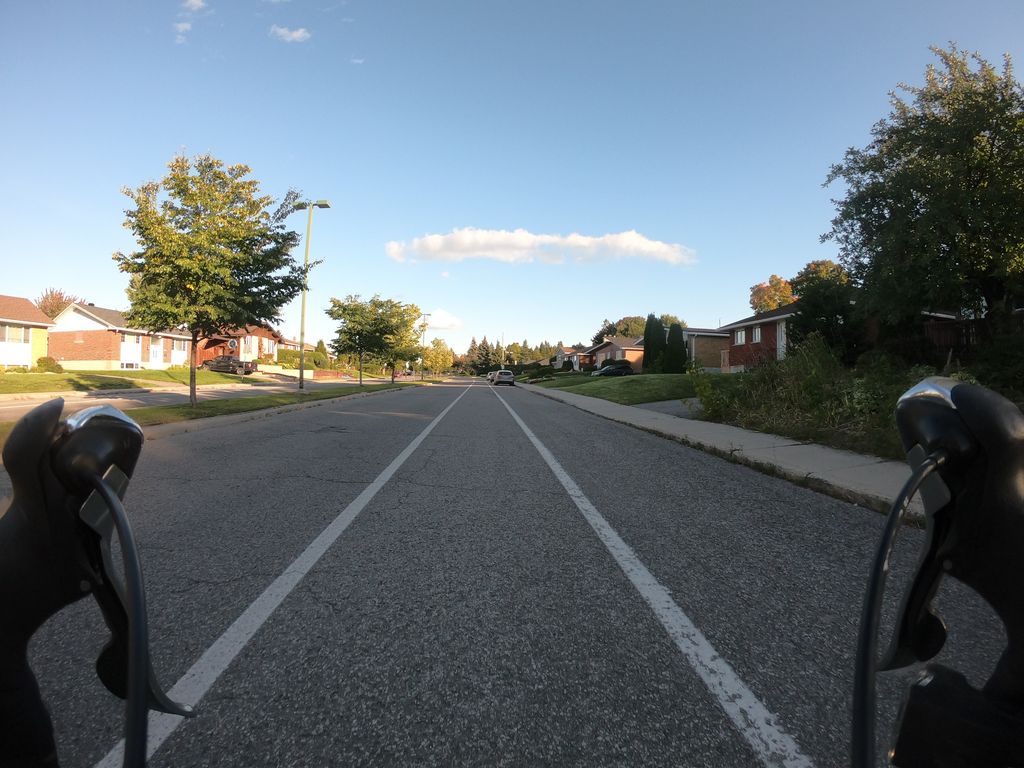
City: ottawa-gatineau